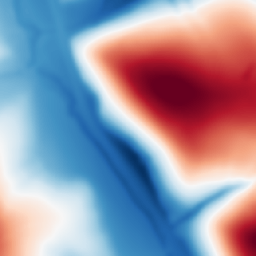
Category: multiscale
Decomposition family: dog
Decomposition parameters: sigma_low: 3
sigma_high: 100
Upsampling method: area
Upsampling parameters: scale: 4
Upsampling scale: 4